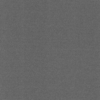
Label: dusty